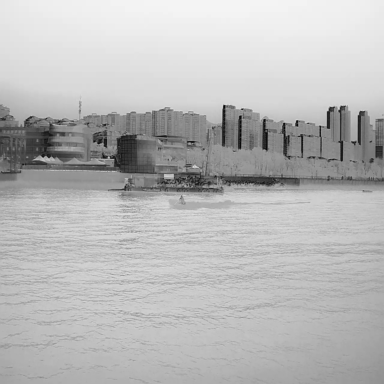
There is a canoe in the infrared image.